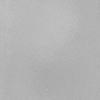
Atmospheric dust classification: dusty